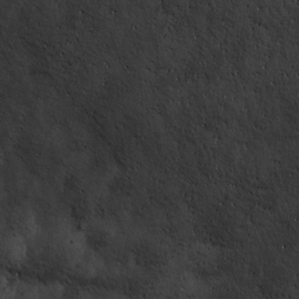
Label: non_frost